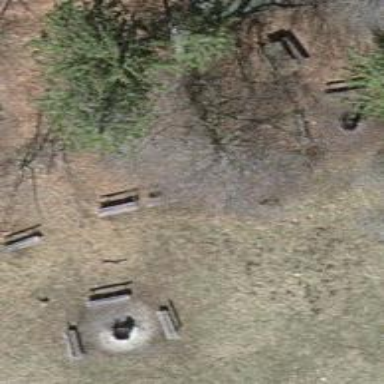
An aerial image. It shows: Bench.